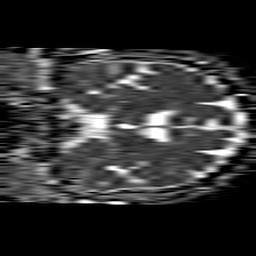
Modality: ADC
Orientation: coronal
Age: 63
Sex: male
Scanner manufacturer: philips
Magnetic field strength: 1.5 T
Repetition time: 4.6 s
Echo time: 0.08528 s